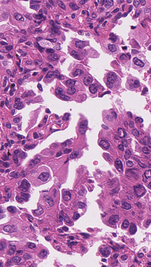
Tumor epithelial tissue: yes
Tumor-associated stroma tissue: no
Normal tissue: no